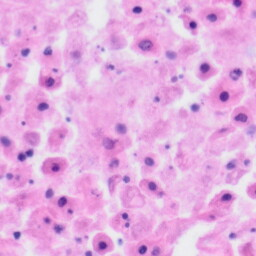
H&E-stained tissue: Tonsil